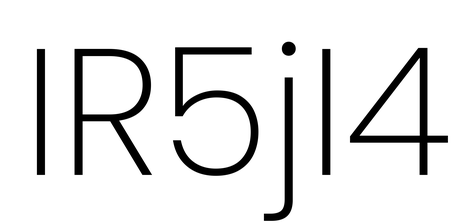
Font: Poppins-ExtraLight